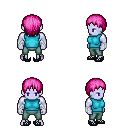
a pixel art fantasy rpg character, male body template, dark elf, purple skin, teal sleeveless shirt, teal pants, pink plain hairstyle, white cloth bandages, ghillies, four views (front, back, left, right), 2x2 character sprite sheet, small pixel art, hard edges, no anti-aliasing